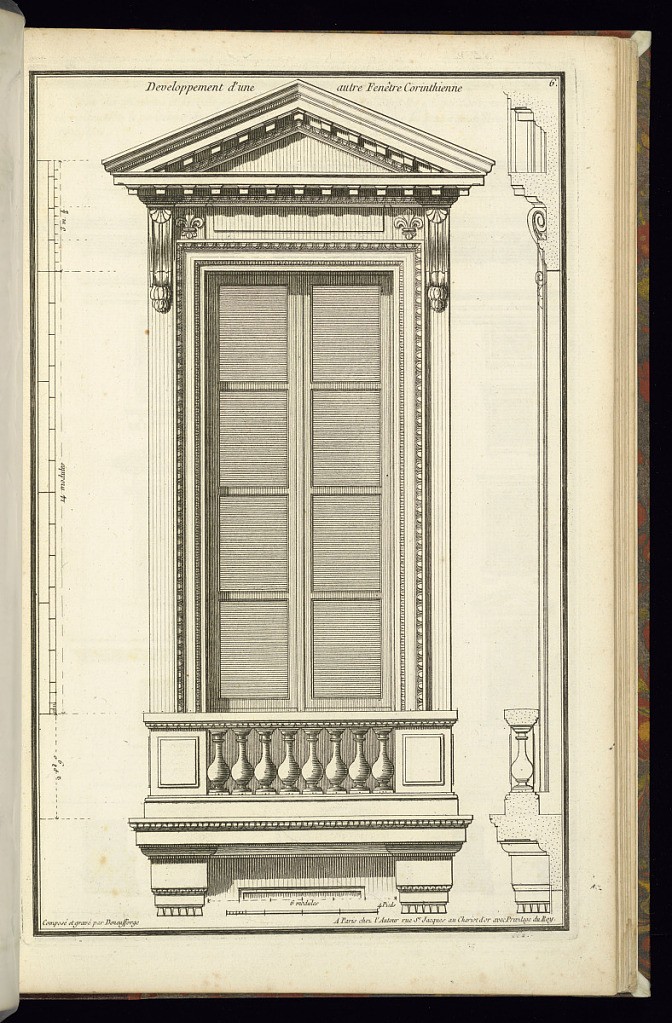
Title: Developpement d'une autre Fenêtre Corinthienne
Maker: Jean-François de Neufforge, Flemish, 1714–1791
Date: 1768
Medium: Engraving on paper
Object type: Print
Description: Design and profile of a window decorated according to the Corinthian order and with a balcony. The plate is signed and numbered.